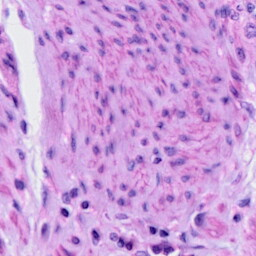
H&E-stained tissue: Cervix